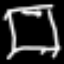
Label: bed